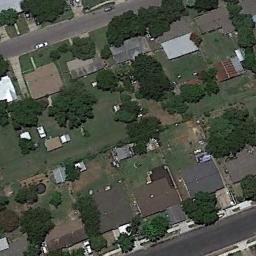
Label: medium_residential